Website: bh-photo
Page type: address-validator
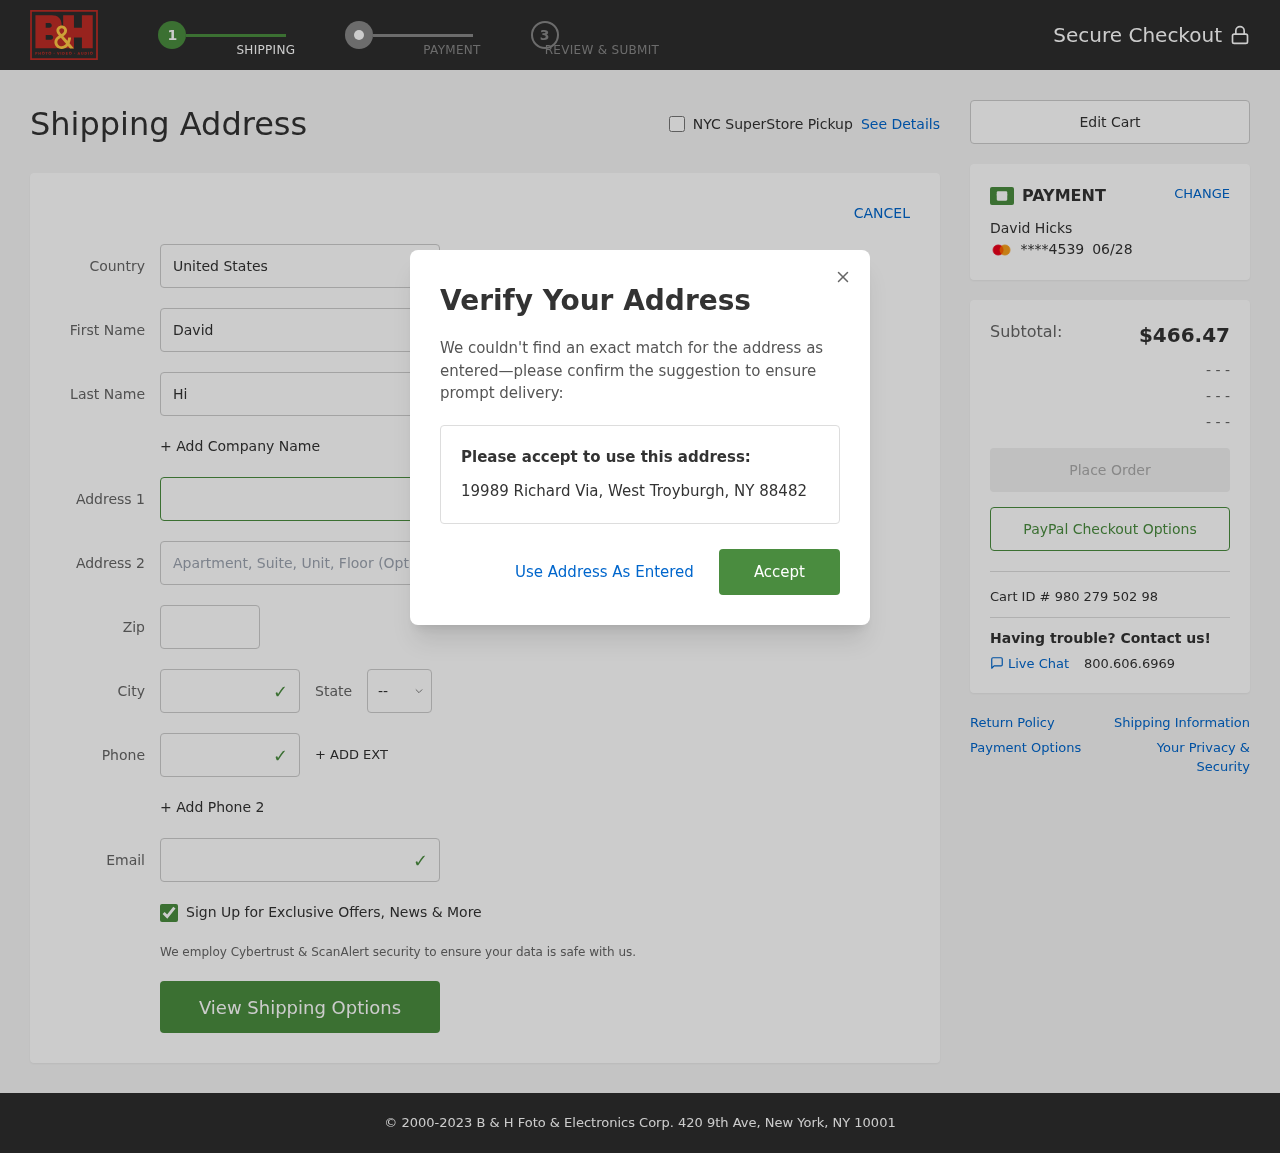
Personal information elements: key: PII_CARD_EXPIRY
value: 06/28
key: PII_CARD_LAST4
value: ****4539
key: PII_CITY
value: West Troyburgh
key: PII_COUNTRY
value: United States
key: PII_EMAIL
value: david.hicks@gmail.com
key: PII_FIRSTNAME
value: David
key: PII_FULLNAME
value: David Hicks
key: PII_LASTNAME
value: Hicks
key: PII_PHONE
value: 9037944158
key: PII_POSTCODE
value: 88482
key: PII_STATE_ABBR
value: NY
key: PII_STREET
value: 19989 Richard Via
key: PII_STREET2
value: Apt. 238
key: PII_CITY_STATE_ZIP
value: West Troyburgh, NY 88482
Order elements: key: ORDER_SUBTOTAL
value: $466.47
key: ORDER_ID
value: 980 279 502 98